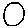
Label: circle